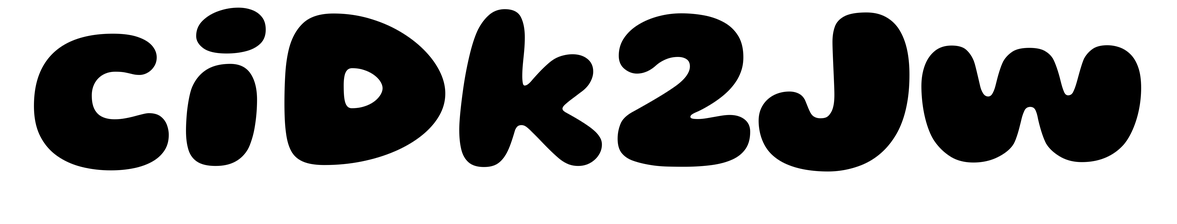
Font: Gluten_ExtraBold